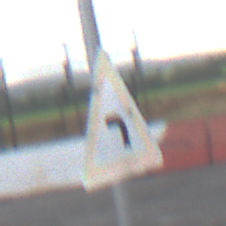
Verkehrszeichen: KurveLinks
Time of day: MorningAfternoon
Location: Outdoor (RoadRail)
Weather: PartlyCloudy
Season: NotSpecified
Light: Natural